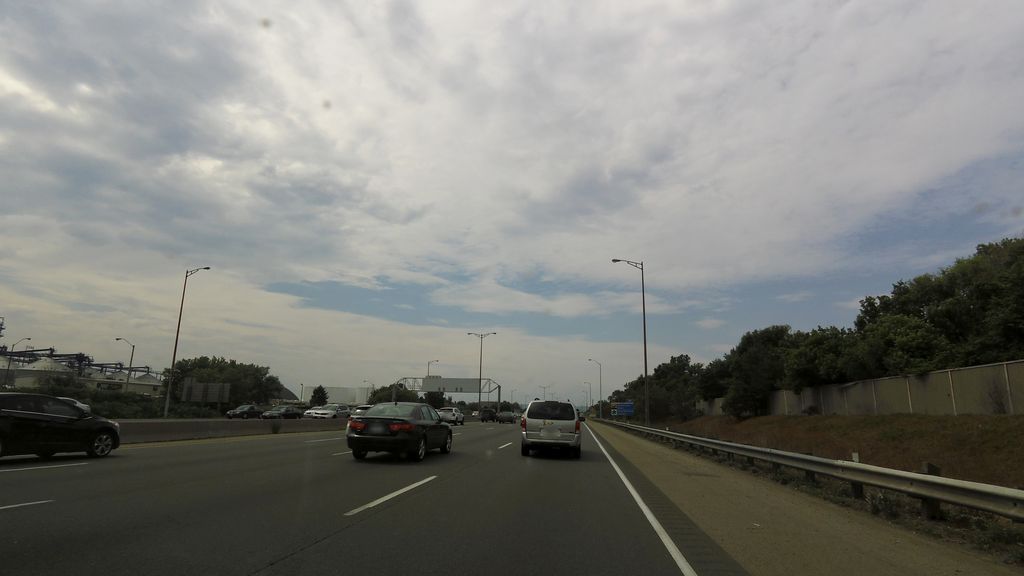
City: hamilton